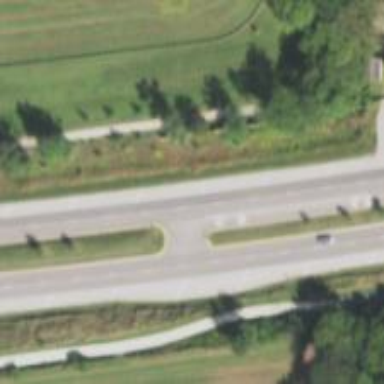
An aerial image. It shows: Primary highway.